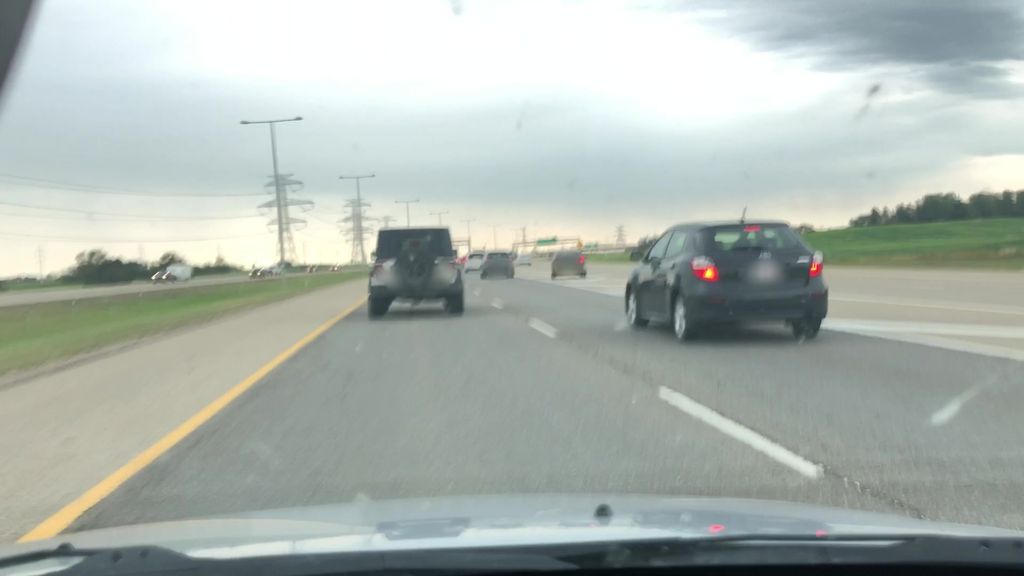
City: edmonton